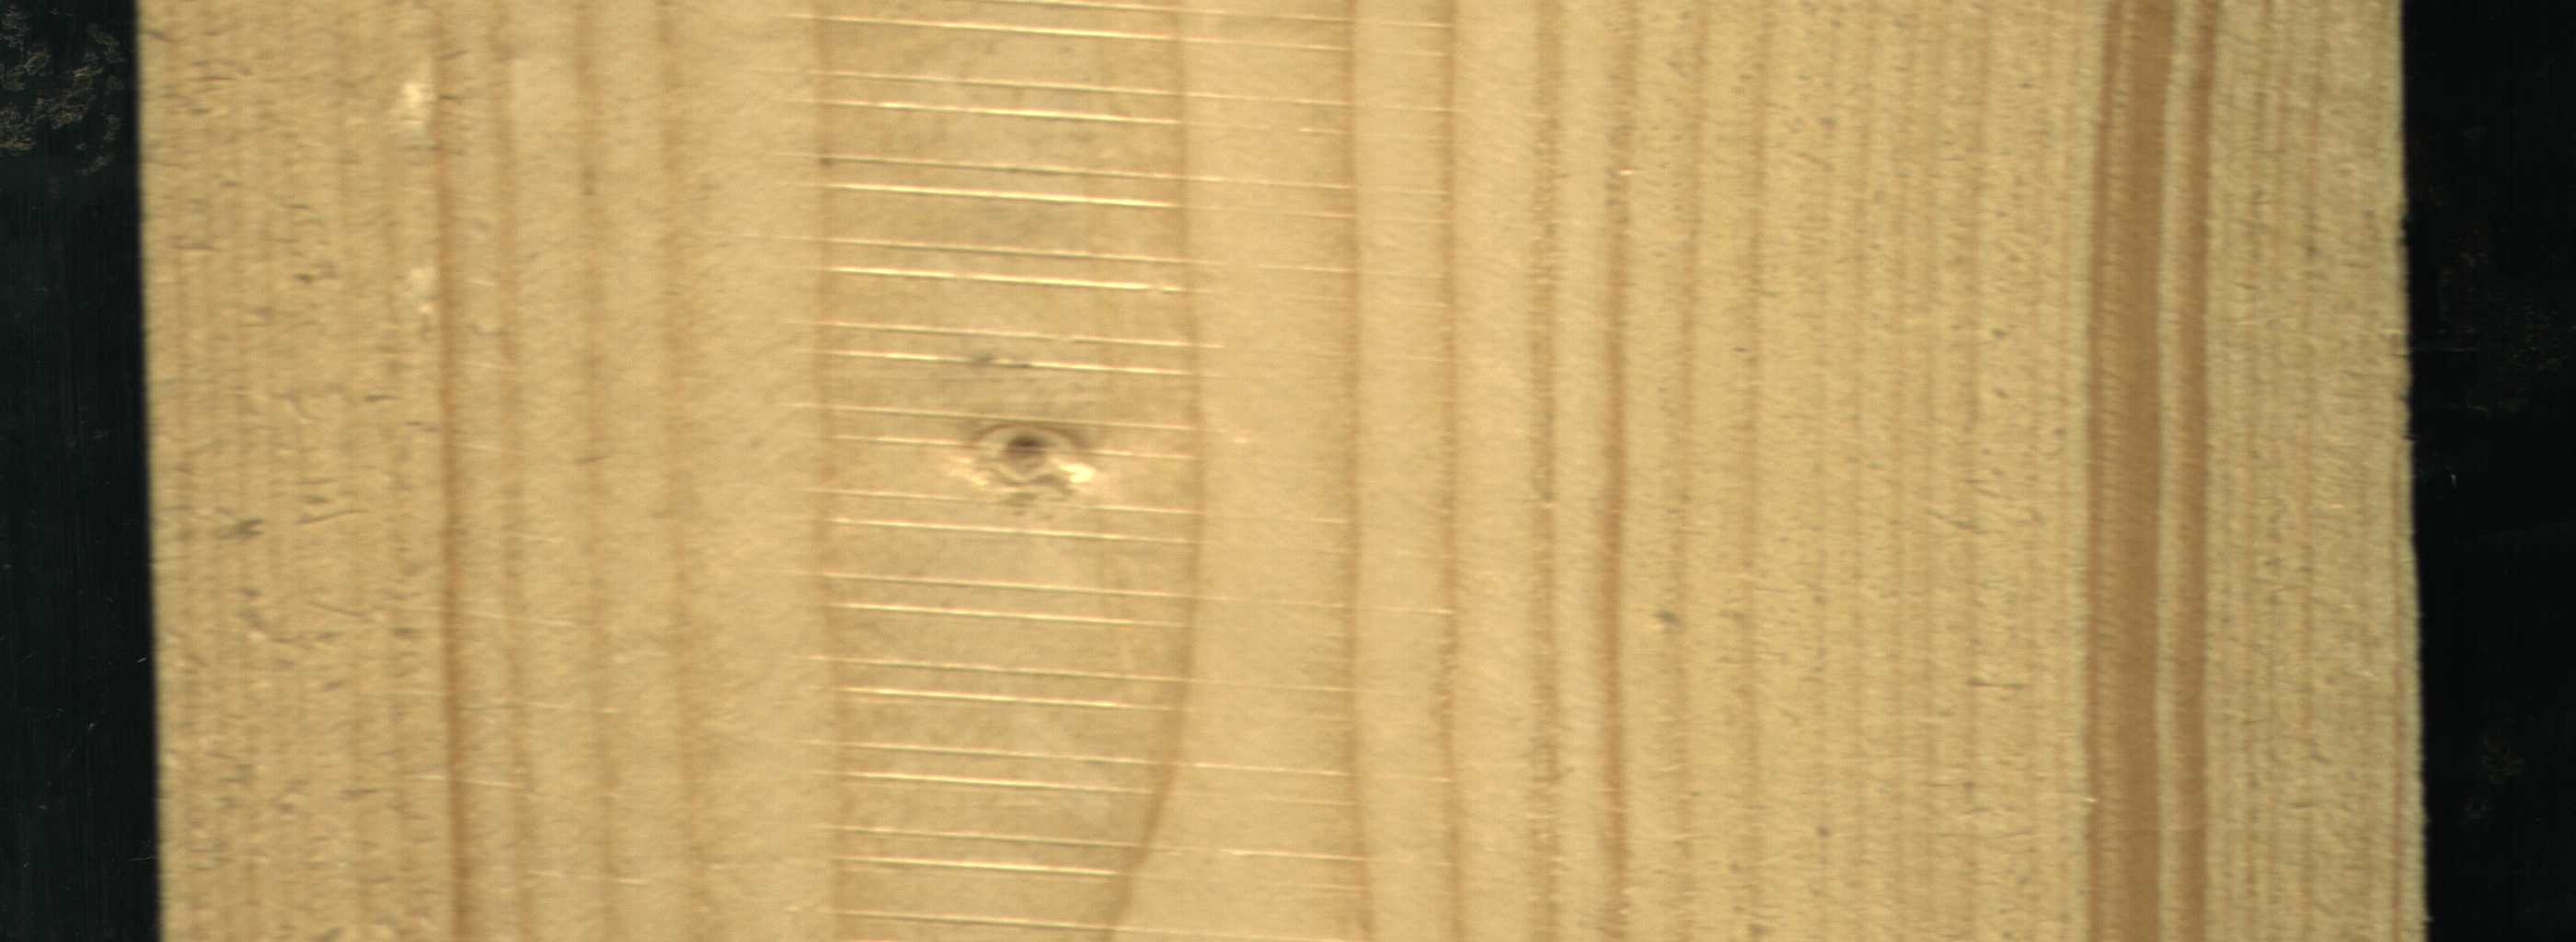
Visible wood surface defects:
Quartzity
Live_Knot